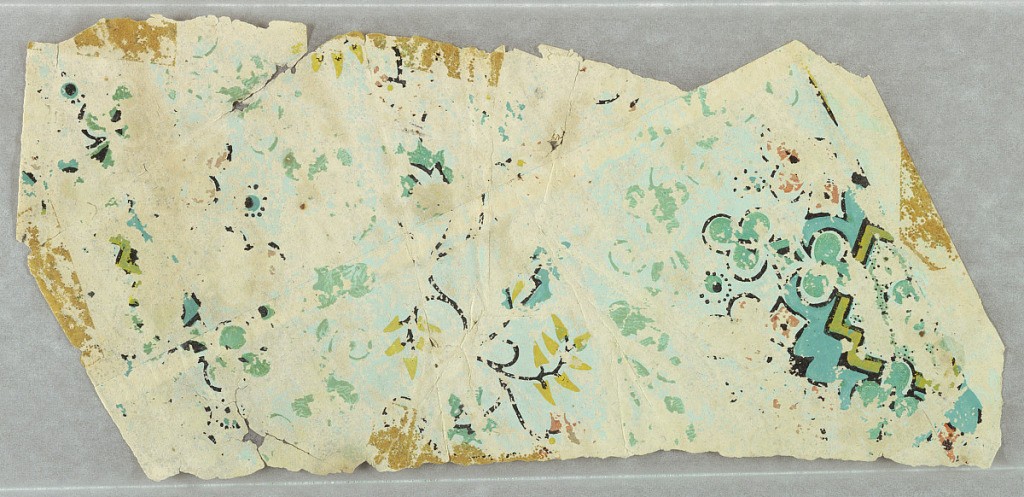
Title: Sidewall
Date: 1830–60
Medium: Block-printed on handmade paper
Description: Vines and fancy diamonds. Printed in turquoise, deep yellow, green, salmon-color and black on light blue ground.